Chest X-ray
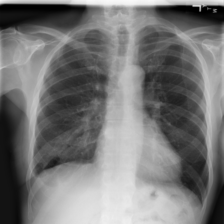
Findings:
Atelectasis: negative
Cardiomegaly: negative
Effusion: negative
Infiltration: negative
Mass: negative
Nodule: negative
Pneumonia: negative
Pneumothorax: negative
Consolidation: negative
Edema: negative
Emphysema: negative
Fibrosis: negative
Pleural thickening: negative
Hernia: negative